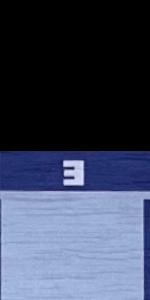
Label: Empty